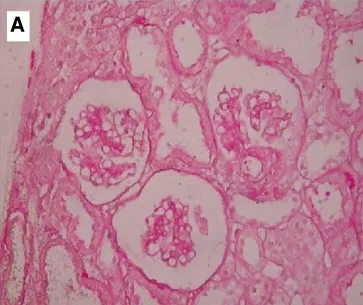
Renal biopsy in a patient with this boy. Photomicrograph of renal biopsy specimen with HE, PAS. Stain showed the glomeruli are small, and ,underdeveloped, and ,one juxtaglomerular complex was enlarged, and ,MASSON.
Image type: pathology (pas)